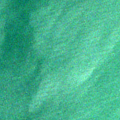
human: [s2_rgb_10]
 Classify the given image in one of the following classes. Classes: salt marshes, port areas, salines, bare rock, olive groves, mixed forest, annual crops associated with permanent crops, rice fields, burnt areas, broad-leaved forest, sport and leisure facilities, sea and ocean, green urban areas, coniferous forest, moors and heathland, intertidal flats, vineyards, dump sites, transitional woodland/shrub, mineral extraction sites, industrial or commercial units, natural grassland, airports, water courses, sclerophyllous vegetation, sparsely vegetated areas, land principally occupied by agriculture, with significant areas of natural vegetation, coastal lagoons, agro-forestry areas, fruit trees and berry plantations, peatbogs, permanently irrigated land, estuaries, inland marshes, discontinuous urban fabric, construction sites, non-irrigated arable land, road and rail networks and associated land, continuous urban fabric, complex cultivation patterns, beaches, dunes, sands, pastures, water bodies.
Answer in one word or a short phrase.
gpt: sea and ocean